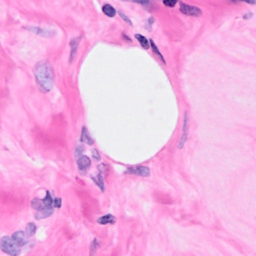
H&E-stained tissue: Breast